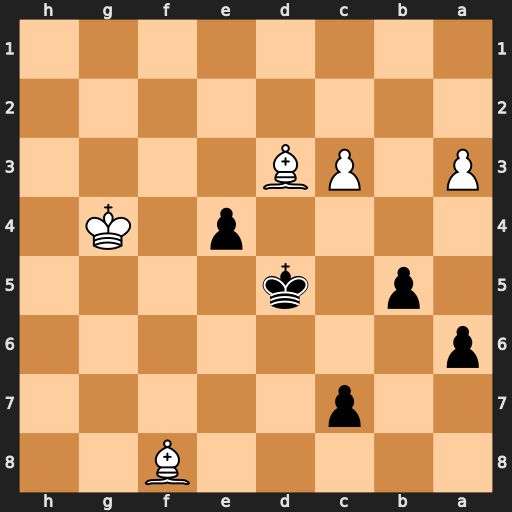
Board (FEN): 5B2/2p5/p7/1p1k4/4p1K1/P1PB4/8/8
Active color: b
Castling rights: -
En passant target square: -
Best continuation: exd3 Kf3 Kc4 Bg7 Kb3 Ke3 Kc2